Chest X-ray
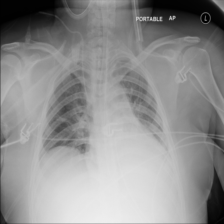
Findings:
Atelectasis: negative
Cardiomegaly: negative
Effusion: negative
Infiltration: positive
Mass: negative
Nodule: negative
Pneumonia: negative
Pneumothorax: negative
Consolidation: negative
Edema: negative
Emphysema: negative
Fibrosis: negative
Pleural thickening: negative
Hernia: negative